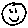
Label: smiley face